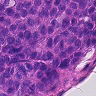
Metastatic tissue present: yes